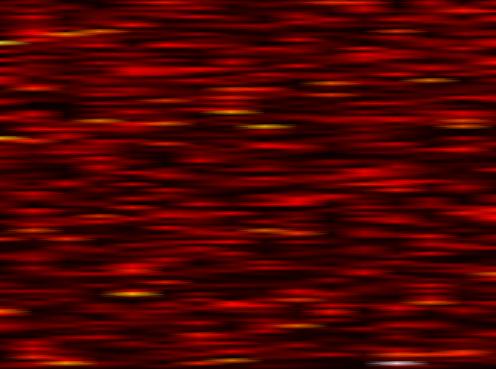
Label: UFMC